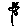
Label: flower